Question: I know this should be very simple but since I really have looked around here and on google without getting my code to work I will ask. Yes, I have checked related questions and they does not work...
I simply want to change the image of the button when it is pressed.
This is my header file:
'''
#import <UIKit/UIKit.h>
@interface ViewController : UIViewController
@property (strong, nonatomic) IBOutlet UIButton *myButton;
@end
'''
And my implementation file:
'''
#import "ViewController.h"
@interface ViewController ()
@end
@implementation ViewController
- (void)viewDidLoad {
[super viewDidLoad];
[self.myButton setImage:[UIImage imageNamed:@"normal.png"] forState:UIControlStateNormal];
[self.myButton setImage:[UIImage imageNamed:@"selected.png"] forState:UIControlStateSelected];
}
@end
'''
The button is built and connected in Main.storyBoard and I have also tried to do it in the attributes inspector but neither way worked!

Please note that I am not looking for how to do highlighted state but selected.
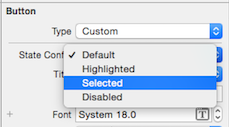
Answer: I believe what you need to do is set the button's state to selected when the button is tapped. Probably something like this:
'''
-(IBAction)buttonTapped:(id)sender {
if(self.myButton.selected)
[self.mybytton setSelected:NO];
else
[self.mybutton setSelected:YES];
}
'''